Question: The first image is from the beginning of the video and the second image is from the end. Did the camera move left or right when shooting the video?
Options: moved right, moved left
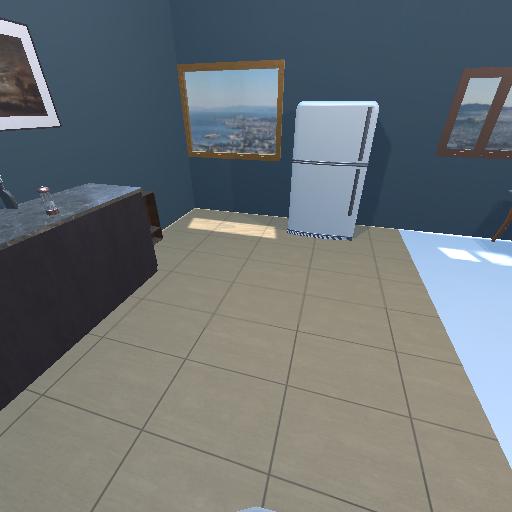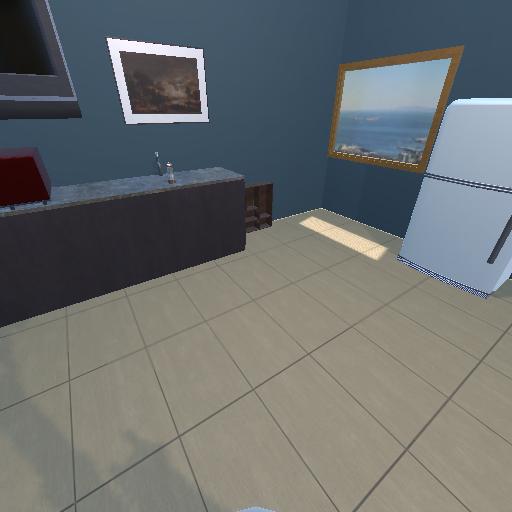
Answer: moved right